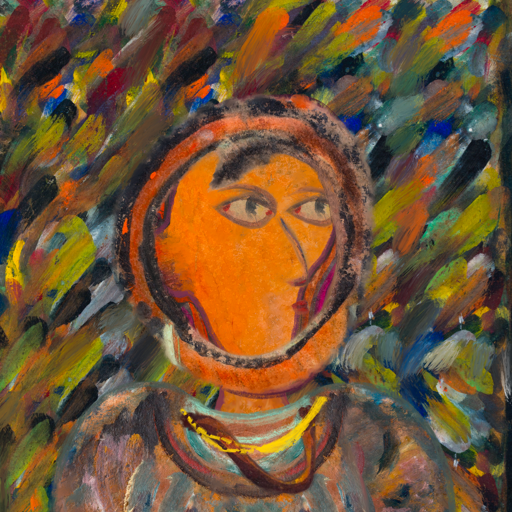
Background: An_Impression, Head And Neck Side: Hypocrite_w_Hair, Face Side: GypsyMother, Bust: Boggyland, Hair Side: Childish, Head Accessory: Blank, Second Necklace: Comrade, Necklace: Irani_1, Baby: Blank